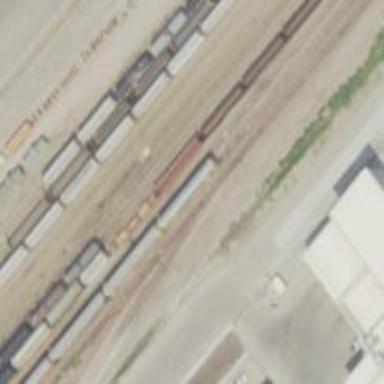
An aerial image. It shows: Railway yard used for servicing trains.